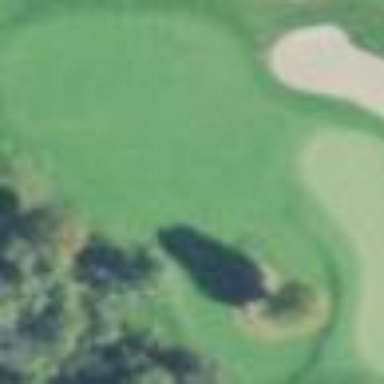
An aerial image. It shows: Golf fairway surrounded by grass.